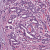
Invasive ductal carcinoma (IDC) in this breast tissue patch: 1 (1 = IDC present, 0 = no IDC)